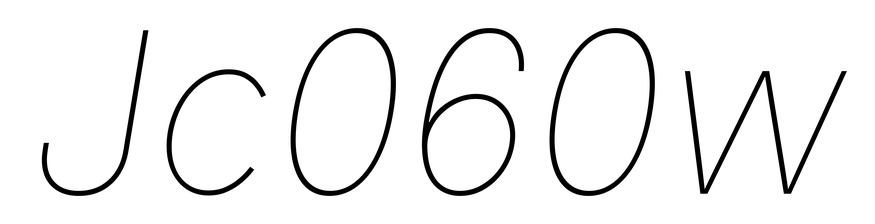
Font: Inter-Italic_Thin_Italic